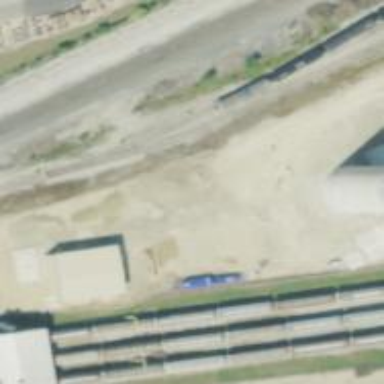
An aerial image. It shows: Railway siding with rails.